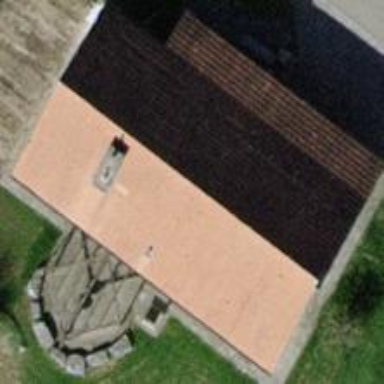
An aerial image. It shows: Detached building with gabled roof.